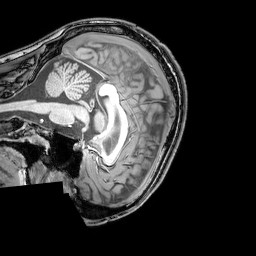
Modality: T1w
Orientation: sagittal
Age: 21
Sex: male
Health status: healthy
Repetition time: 0.081 s
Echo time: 0.037 s